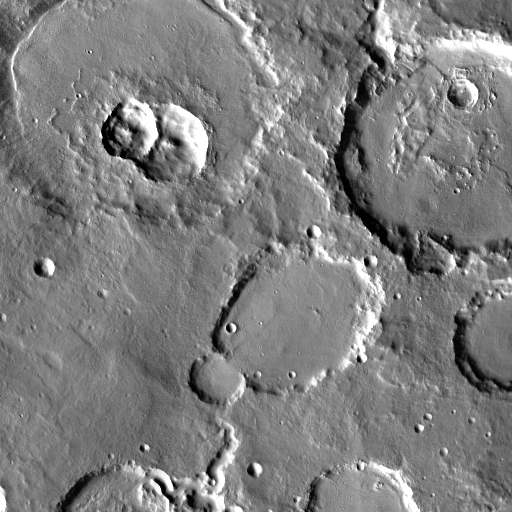
Crater classes present: Background, Other, Layered, Secondary